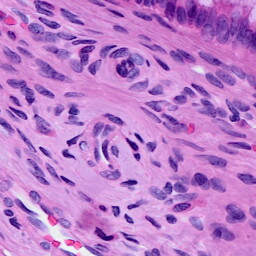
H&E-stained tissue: Cervix